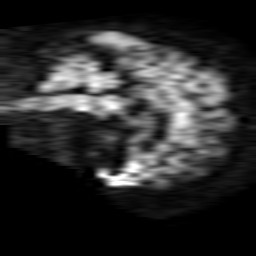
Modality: TRACE
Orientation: sagittal
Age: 78
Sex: female
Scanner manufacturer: philips
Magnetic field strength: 1.5 T
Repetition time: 4.77 s
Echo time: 0.07764 s